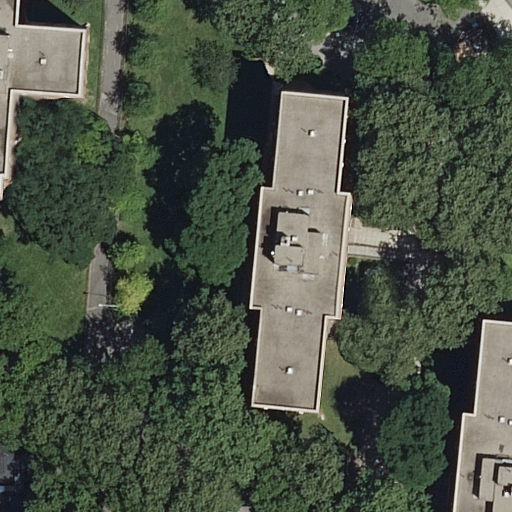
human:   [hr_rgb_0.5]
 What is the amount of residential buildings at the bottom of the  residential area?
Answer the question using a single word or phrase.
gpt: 3

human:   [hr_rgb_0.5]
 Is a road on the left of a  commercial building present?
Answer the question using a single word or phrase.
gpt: no

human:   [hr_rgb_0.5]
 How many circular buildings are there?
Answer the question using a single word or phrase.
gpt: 0

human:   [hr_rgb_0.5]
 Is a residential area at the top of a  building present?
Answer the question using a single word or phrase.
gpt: yes

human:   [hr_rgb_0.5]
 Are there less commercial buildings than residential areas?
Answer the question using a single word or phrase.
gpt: yes

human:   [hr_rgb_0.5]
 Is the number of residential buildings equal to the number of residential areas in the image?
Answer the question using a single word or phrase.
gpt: no

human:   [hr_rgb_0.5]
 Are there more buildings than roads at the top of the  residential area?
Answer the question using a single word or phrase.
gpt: yes

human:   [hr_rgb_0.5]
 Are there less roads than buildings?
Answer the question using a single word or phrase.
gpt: yes

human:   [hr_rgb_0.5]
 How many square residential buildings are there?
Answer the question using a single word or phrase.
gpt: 0

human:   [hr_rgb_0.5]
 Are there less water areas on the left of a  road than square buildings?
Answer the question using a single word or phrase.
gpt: no

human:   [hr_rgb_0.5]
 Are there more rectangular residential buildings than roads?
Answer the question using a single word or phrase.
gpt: no

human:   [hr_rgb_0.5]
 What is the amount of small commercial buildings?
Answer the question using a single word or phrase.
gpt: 0

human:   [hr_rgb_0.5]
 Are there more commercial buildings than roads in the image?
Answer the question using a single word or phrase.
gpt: no

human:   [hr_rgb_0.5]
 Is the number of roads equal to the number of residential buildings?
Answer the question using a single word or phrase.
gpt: no

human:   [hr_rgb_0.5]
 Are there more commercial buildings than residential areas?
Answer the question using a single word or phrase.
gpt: no

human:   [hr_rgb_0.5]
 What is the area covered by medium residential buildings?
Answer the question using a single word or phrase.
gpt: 283m2

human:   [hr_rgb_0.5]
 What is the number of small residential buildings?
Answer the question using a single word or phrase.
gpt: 1

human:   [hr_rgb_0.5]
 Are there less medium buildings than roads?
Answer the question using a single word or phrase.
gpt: yes

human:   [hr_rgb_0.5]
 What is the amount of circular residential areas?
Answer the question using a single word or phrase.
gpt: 0

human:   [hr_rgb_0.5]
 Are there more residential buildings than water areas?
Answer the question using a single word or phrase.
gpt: yes

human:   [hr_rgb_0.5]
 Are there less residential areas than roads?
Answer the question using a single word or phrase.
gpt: yes

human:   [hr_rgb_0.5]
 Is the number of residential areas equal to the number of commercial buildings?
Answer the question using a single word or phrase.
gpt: no

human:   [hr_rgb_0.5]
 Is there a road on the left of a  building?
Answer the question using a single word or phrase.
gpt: yes

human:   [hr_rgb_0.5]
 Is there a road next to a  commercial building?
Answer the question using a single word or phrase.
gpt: no

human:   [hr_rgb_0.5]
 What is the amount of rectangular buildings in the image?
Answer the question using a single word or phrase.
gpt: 2

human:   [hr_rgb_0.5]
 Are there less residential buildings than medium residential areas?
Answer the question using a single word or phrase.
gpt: no

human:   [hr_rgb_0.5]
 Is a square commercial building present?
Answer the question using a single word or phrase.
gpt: no

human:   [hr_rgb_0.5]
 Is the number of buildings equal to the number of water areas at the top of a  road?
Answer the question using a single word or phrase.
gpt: no

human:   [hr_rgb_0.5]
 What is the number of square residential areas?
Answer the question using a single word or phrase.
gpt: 0

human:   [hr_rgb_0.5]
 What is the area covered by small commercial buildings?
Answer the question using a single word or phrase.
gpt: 0m2

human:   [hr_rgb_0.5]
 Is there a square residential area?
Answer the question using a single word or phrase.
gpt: no

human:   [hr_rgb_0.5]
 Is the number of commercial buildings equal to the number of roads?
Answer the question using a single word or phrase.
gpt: no

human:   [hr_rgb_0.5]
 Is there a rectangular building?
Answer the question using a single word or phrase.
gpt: yes

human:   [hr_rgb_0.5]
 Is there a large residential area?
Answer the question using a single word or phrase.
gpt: yes

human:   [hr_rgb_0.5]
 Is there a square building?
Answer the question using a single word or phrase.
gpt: no

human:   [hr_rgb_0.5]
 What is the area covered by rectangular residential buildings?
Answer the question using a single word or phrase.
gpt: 347m2